Question: I'm trying to add custom keys to my crash reports as described here:
<URL>
However, all the methods appear to be deprecated:

What am I missing?
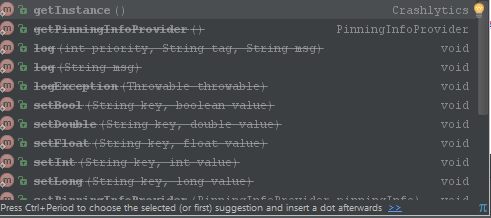
Answer: According to a comment <URL>, the documentation is outdated.
You are supposed to use:
'''
Crashlytics.getInstance().core.setXYZ()
'''